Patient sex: M
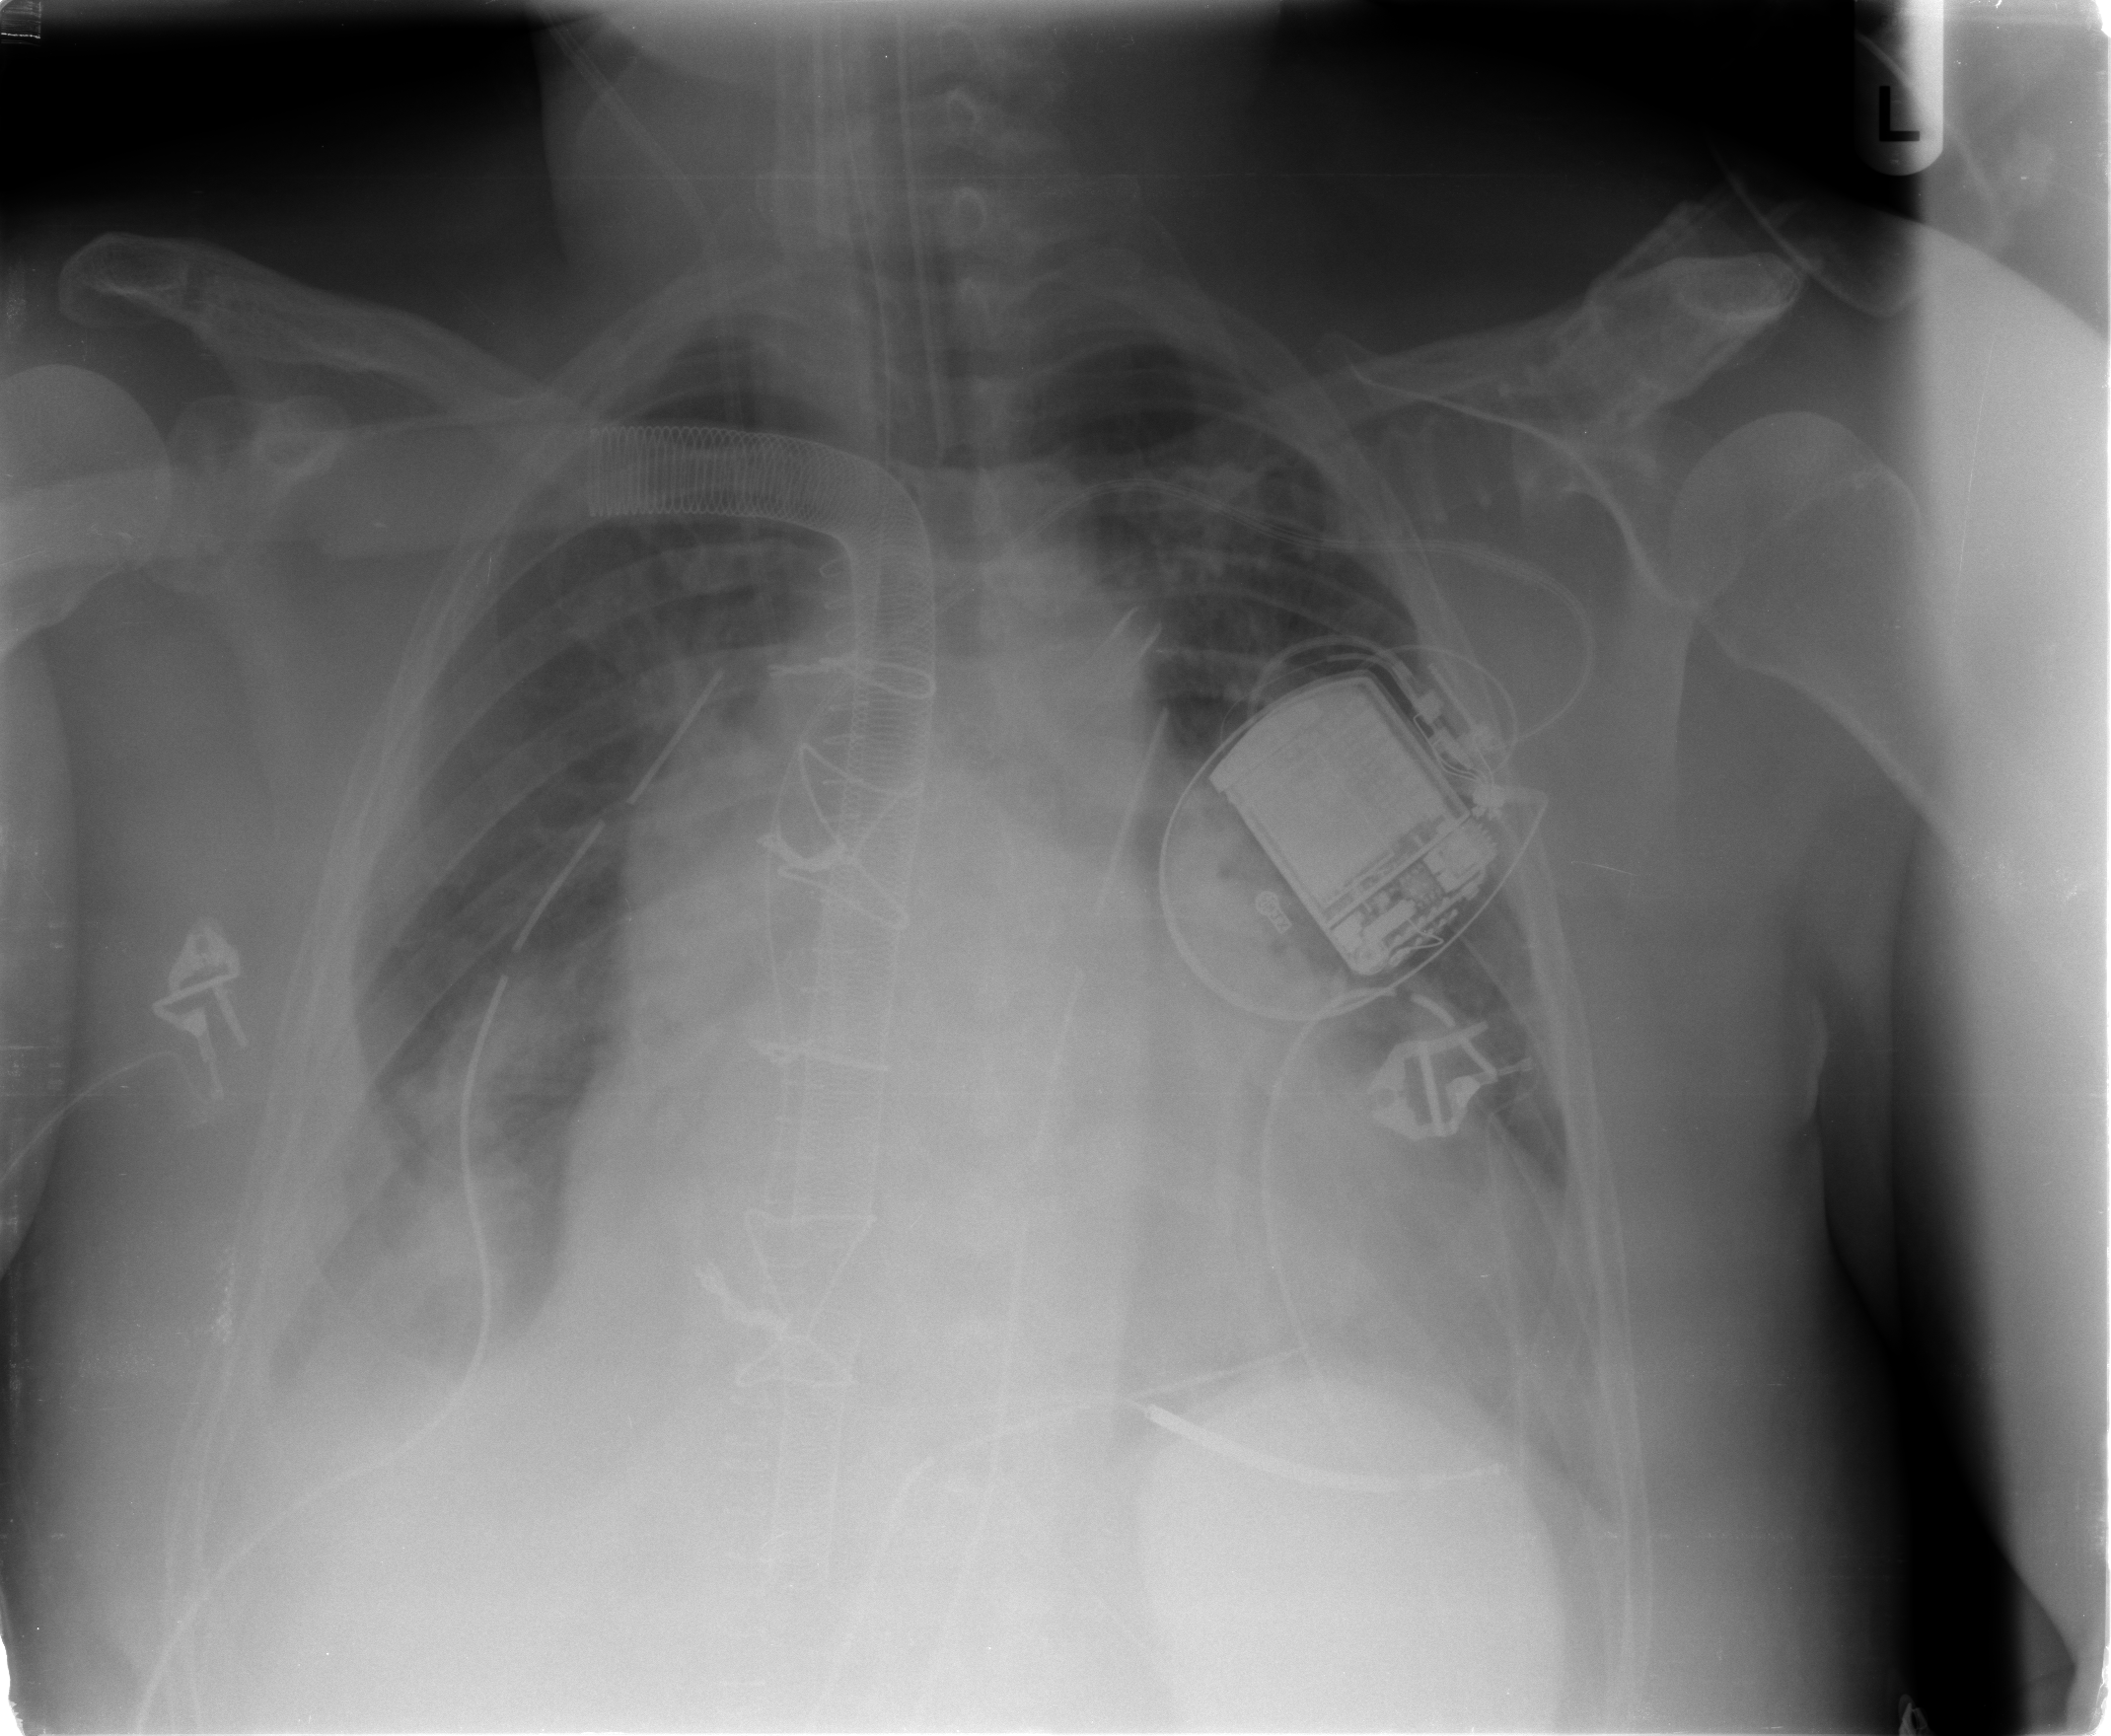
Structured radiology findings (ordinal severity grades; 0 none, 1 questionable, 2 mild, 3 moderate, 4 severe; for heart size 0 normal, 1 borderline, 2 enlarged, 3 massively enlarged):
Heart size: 3
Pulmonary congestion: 1
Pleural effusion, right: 3
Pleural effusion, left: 0
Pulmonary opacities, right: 0
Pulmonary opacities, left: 0
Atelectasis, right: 3
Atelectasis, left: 2